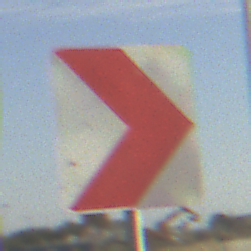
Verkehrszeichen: RichtungstafelnInKurvenKleinLinks
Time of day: MorningAfternoon
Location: Outdoor (Suburban)
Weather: PartlyCloudy
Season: NotSpecified
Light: Natural